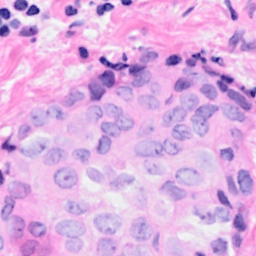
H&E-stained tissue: Breast